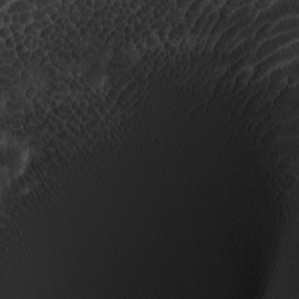
Label: non_frost